Question:
'''
Scanner sc= new Scanner(System.in);
int n = sc.nextInt();
while(n>0) {
int count=0;
n= n/10;
count++;
}
System.out.println(count);
'''
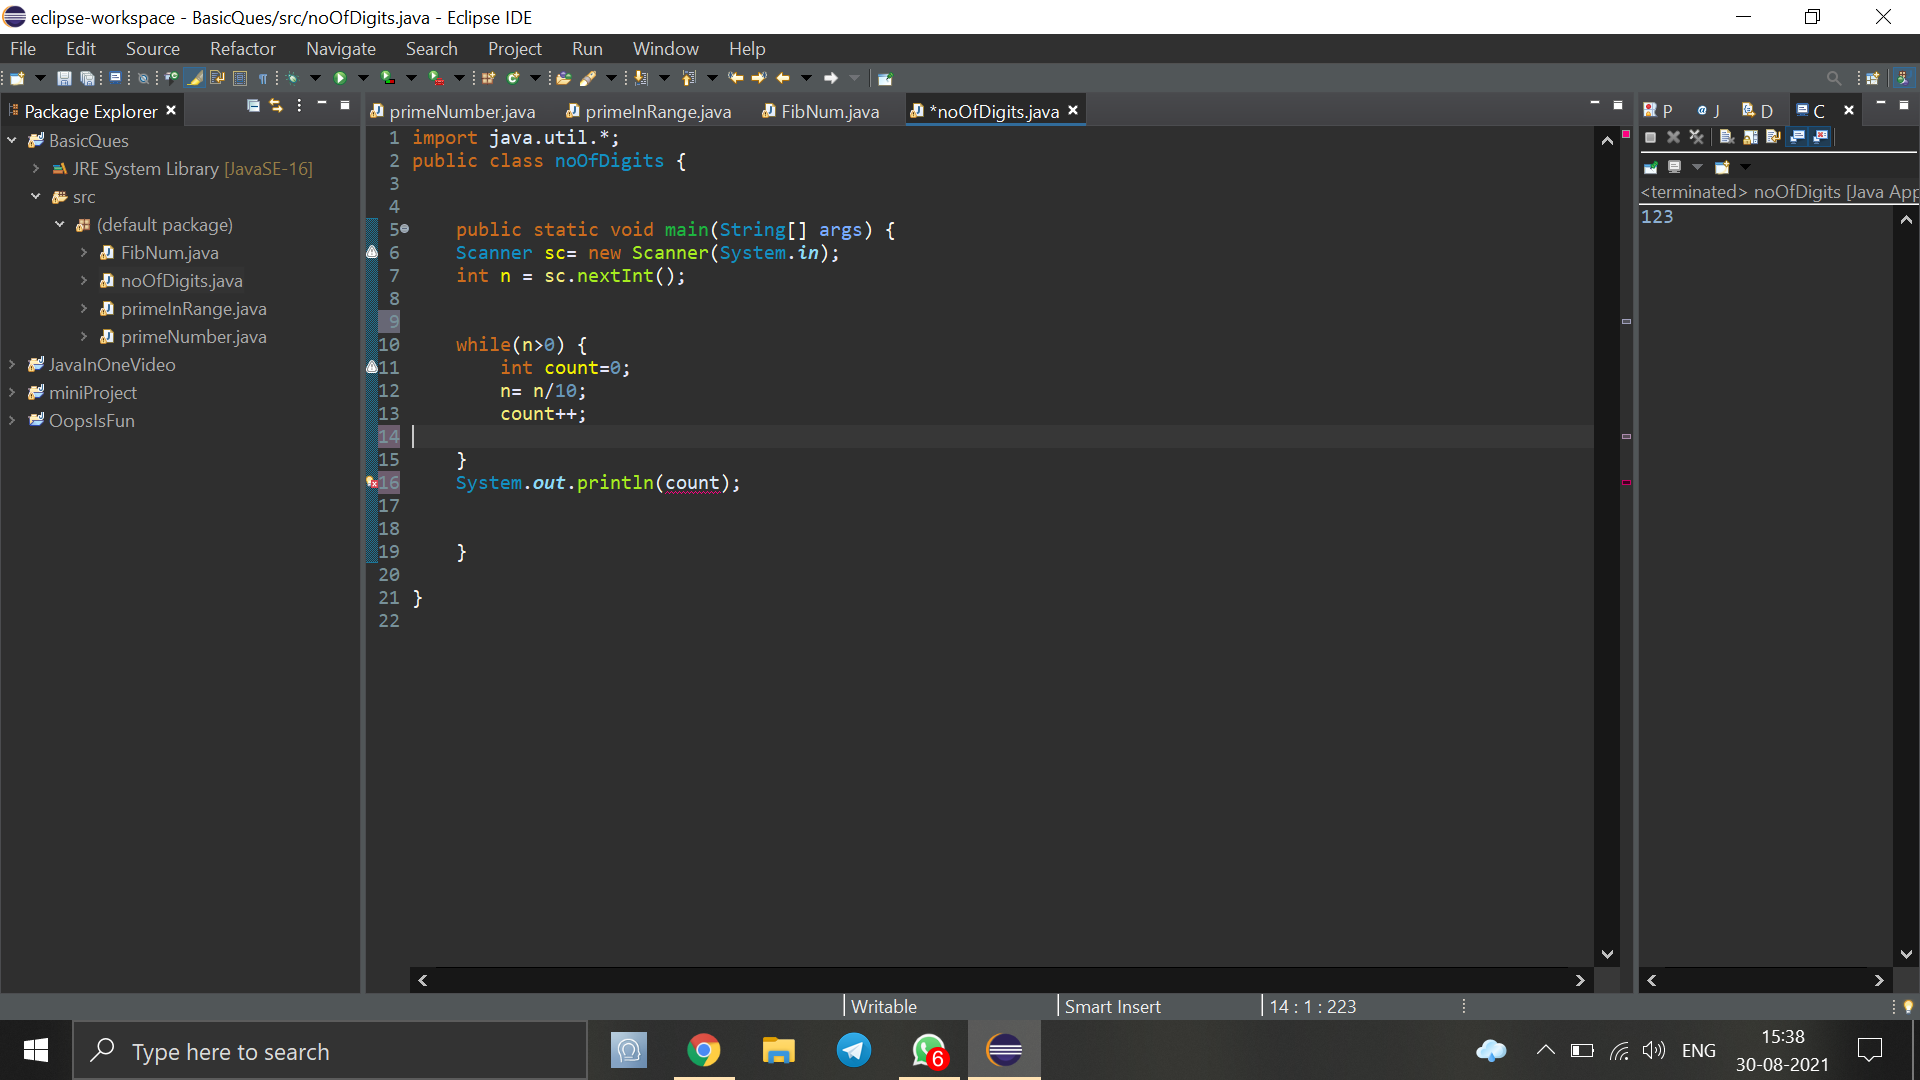
Answer: In your code, you have declared the variable 'count' in the 'while' loop block and so it is a local variable and the scope of the variable is limited till 'while' loop block.
If you want the program to execute successfully, you should declare the variable inside the 'main' method block but outside the 'while' loop block.
Like this
'''
public static void main(String[] args){
Scanner sc = new Scanner(System.in);
int n = sc.nextInt();
int count = 0;
while(n > 0){
n = n/10;
count++;
}
System.out.println("Count = "+count);
}
'''